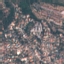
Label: Residential